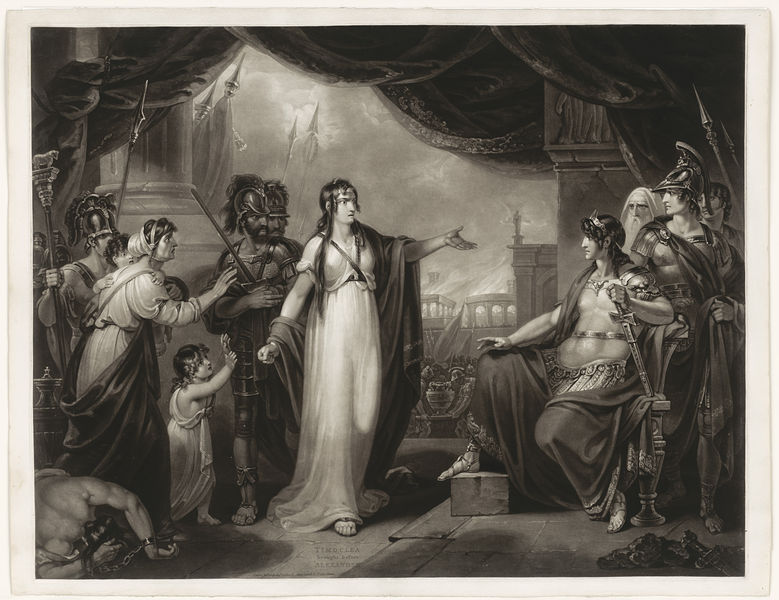
Titel: Timoclea voor Alexander
Künstler: H. Gillbank
Standort: Amsterdam
Institution: Rijksmuseum
Schlagwörter: fuß, umhang, weiß, frau, kleid, säulen, zeichnung, gericht, alte, vorhang, gewand, kind, fesseln, schemel, kaiser, könig, soldaten, thron, schwert, helm, lorbeerkranz, krieger, baldachin, lanzen, speere, gefangener, bitte, klassik, sklaven, rüstungp